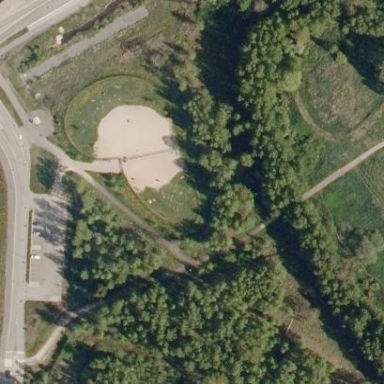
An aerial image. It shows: Dog park for leisure land.